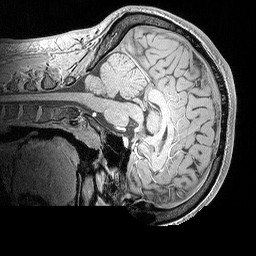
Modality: MP2RAGE
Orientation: sagittal
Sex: male
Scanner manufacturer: siemens
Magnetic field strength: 3 T
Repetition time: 5 s
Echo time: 0.00292 s